Question: I am facing the problem in Joomla Component. I have attached the Screen in which I am facing the error.
I have made my own component for show time. When I add show using my component it works fine.Everything goes right but sometime I am getting this error.
When my client see this error, he gets hyper.
but do not know why this error comes.
Is there any solution?
Please help me guys.
Here is the screen shot of Error.

Thanks in advance.
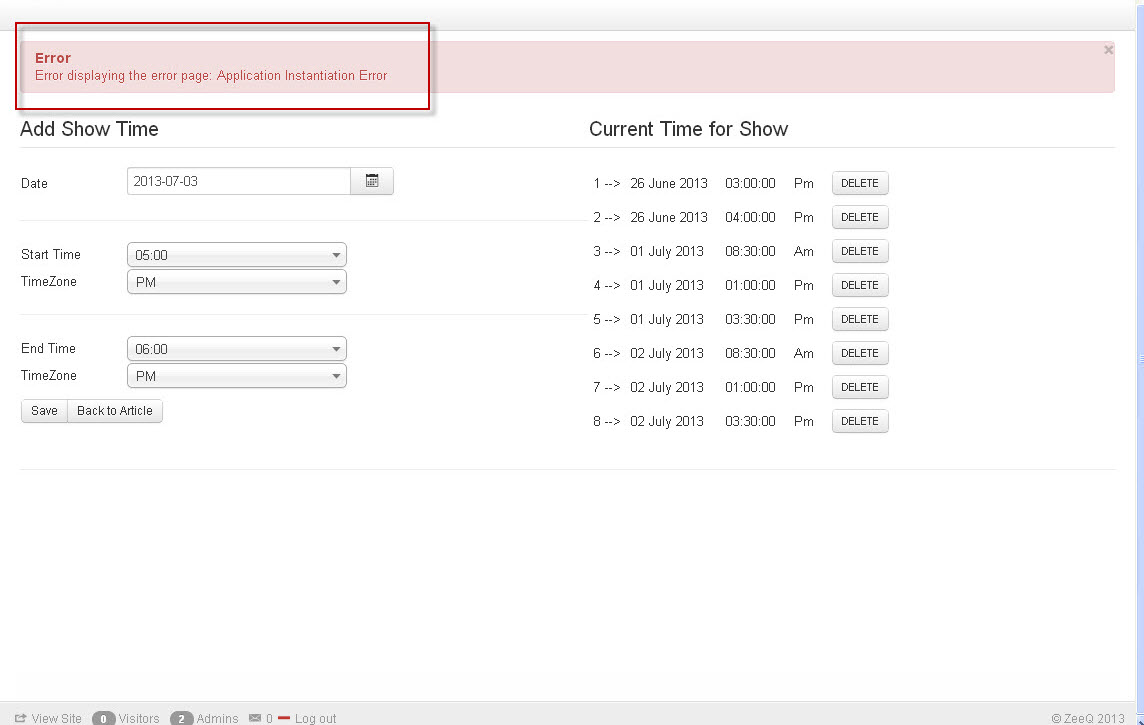
Answer: Looking that screen, I suppose the error is on the instance of the controller (that call the particular action) ... check if is it istantiate proprely. Also check the action calling... I suppose that is here the error..